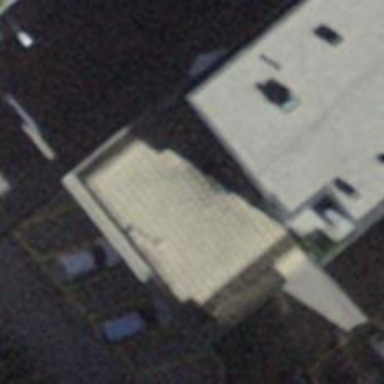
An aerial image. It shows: Cafe.